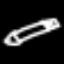
Label: pencil